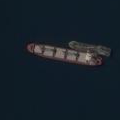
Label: civil